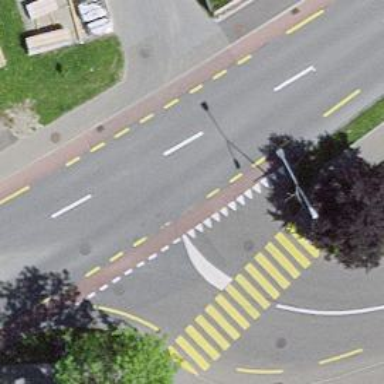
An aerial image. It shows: Tertiary road with asphalt surface. Both sides of the road have sidewalks and there is dedicated cycle lane.